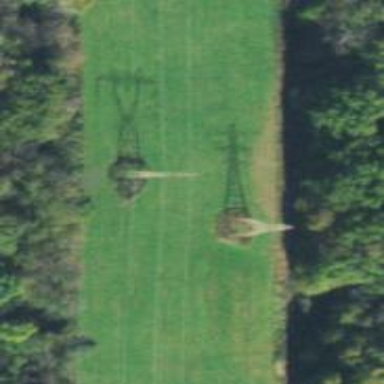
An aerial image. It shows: Lattice structure tower.